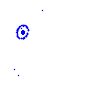
Particle: pion